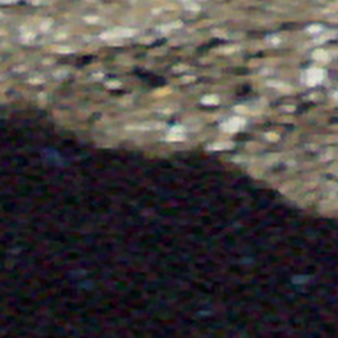
Label: other